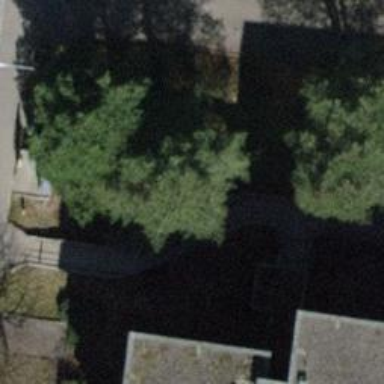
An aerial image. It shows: Footway bridge with paving stones as the surface.